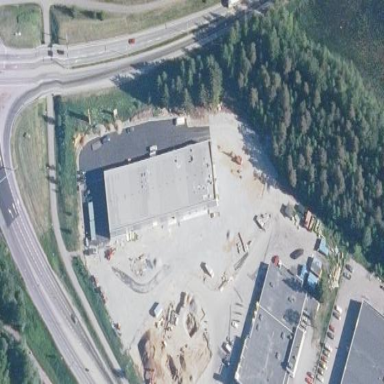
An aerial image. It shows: Retail building.